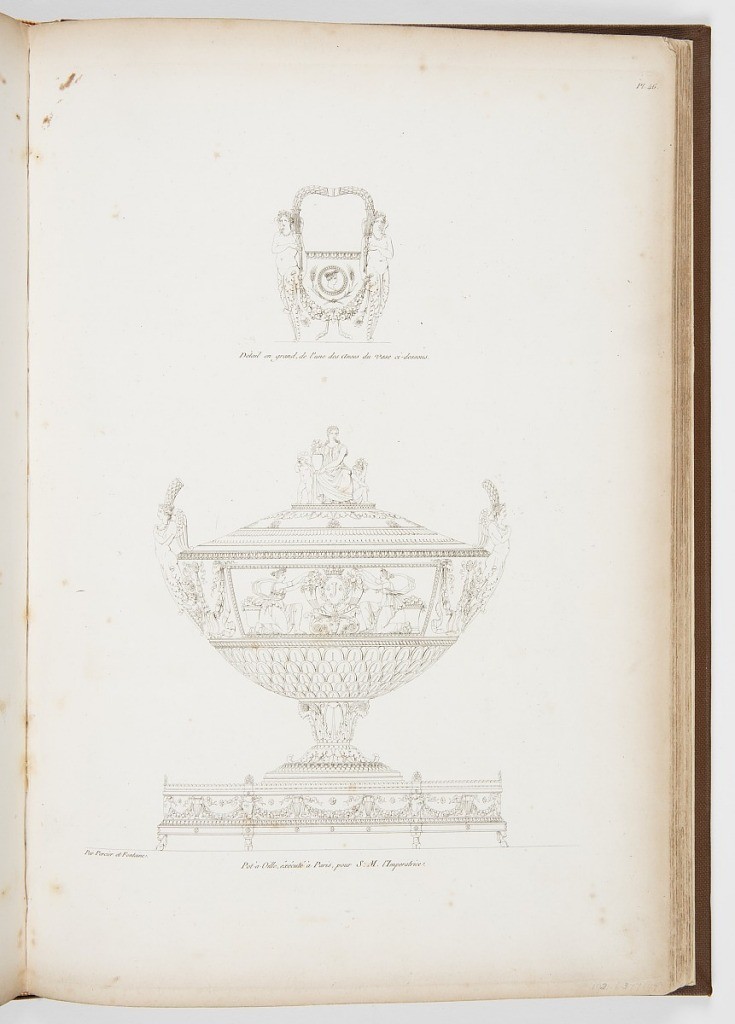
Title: Pot-à-Oille (Design for a Tureen with Handle for the Empress Josephine), plate 46, in Recueil de decorations intérieures (Collection of Interior Decorations)
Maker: Charles Percier, French, 1764–1838
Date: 1812
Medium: Etching on cream wove paper
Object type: Print
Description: Tureen on a stand decorated with garlands, cow heads, and vases, above which stands a footed tureen. Tureen ornamented with classical female figures holding cornucopia that embrace a ‘J'; handles on each side made of winged female figures. Finial made of a woman holding a vase alongside two children. Above, design of handles: two winged nude female figures with legs made of leaves support a medallion portrait of the empress with garlands.